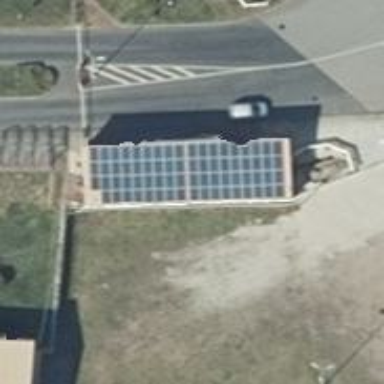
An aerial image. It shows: Solar-powered generator using photovoltaic technology. This small installation generates electricity through solar photovoltaic panels.